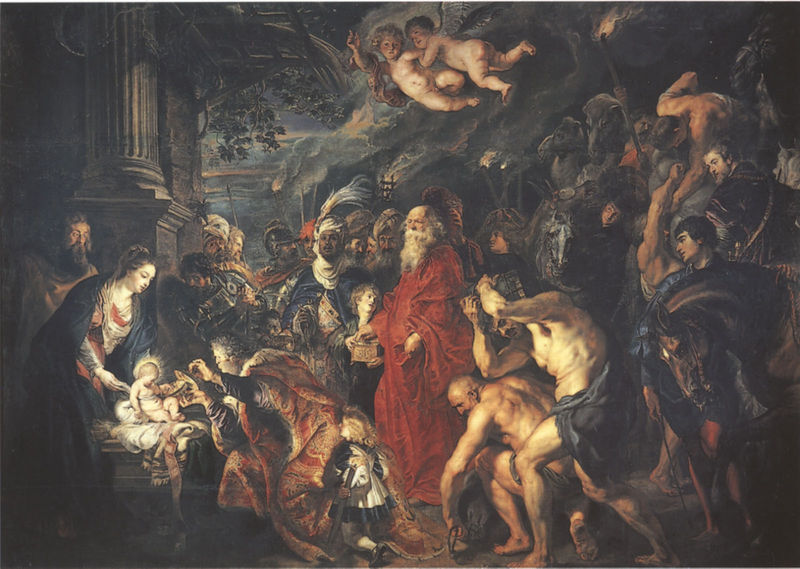
Titel: Anbetung der Könige
Künstler: Peter Paul Rubens
Institution: Madrid, Museo del Prado
Schlagwörter: dunkel, feder, gemälde, himmel, nackt, rubens, wolken, menschen, frau, hell, licht, männer, säule, säulen, rot, barock, öl, kind, mutter, pferd, chaos, engel, putto, düster, wild, nackte, moses, soldat, leinwand, helm, welk, wärme, heiligenschein, jesus, muskel, ehrfurcht, sunkel, heiliger, könige, heilige, chiaroscuro, putten, maria, madonna, anbetung, turban, hirten, fackel, josef, joseph, geburt, weihnachten, jesuskind, ikonographie, geburt christi, geschenke, drei könige, heilige drei könige, melchior, myrre, süster, joself, mhyre, christus